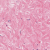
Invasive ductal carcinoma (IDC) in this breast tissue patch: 0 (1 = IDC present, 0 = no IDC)